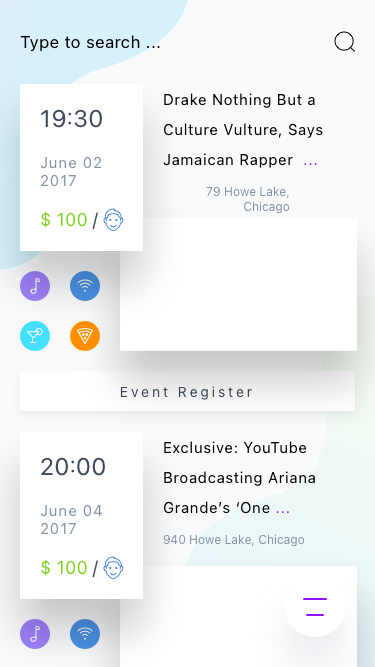
Text in this UI design:
Event Register
Drake Nothing But a Culture Vulture, Says Jamaican Rapper  ...
$ 100 /
June 02
2017
19:30
79 Howe Lake, Chicago
Exclusive: YouTube Broadcasting Ariana Grande’s ‘One ...
$ 100 /
June 04
2017
20:00
940 Howe Lake, Chicago
Type to search ...